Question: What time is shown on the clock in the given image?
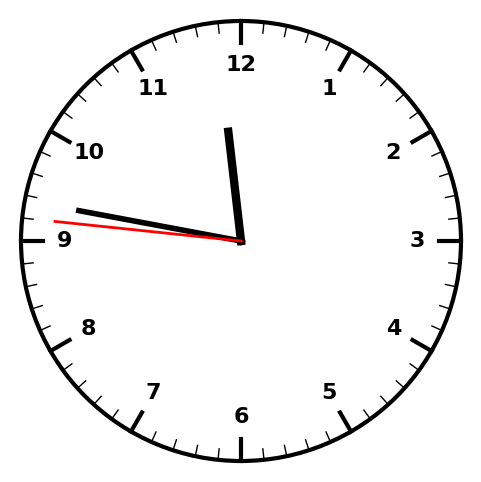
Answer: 11:46:46